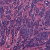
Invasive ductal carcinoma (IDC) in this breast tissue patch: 1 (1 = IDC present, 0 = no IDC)